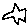
Label: star